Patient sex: F
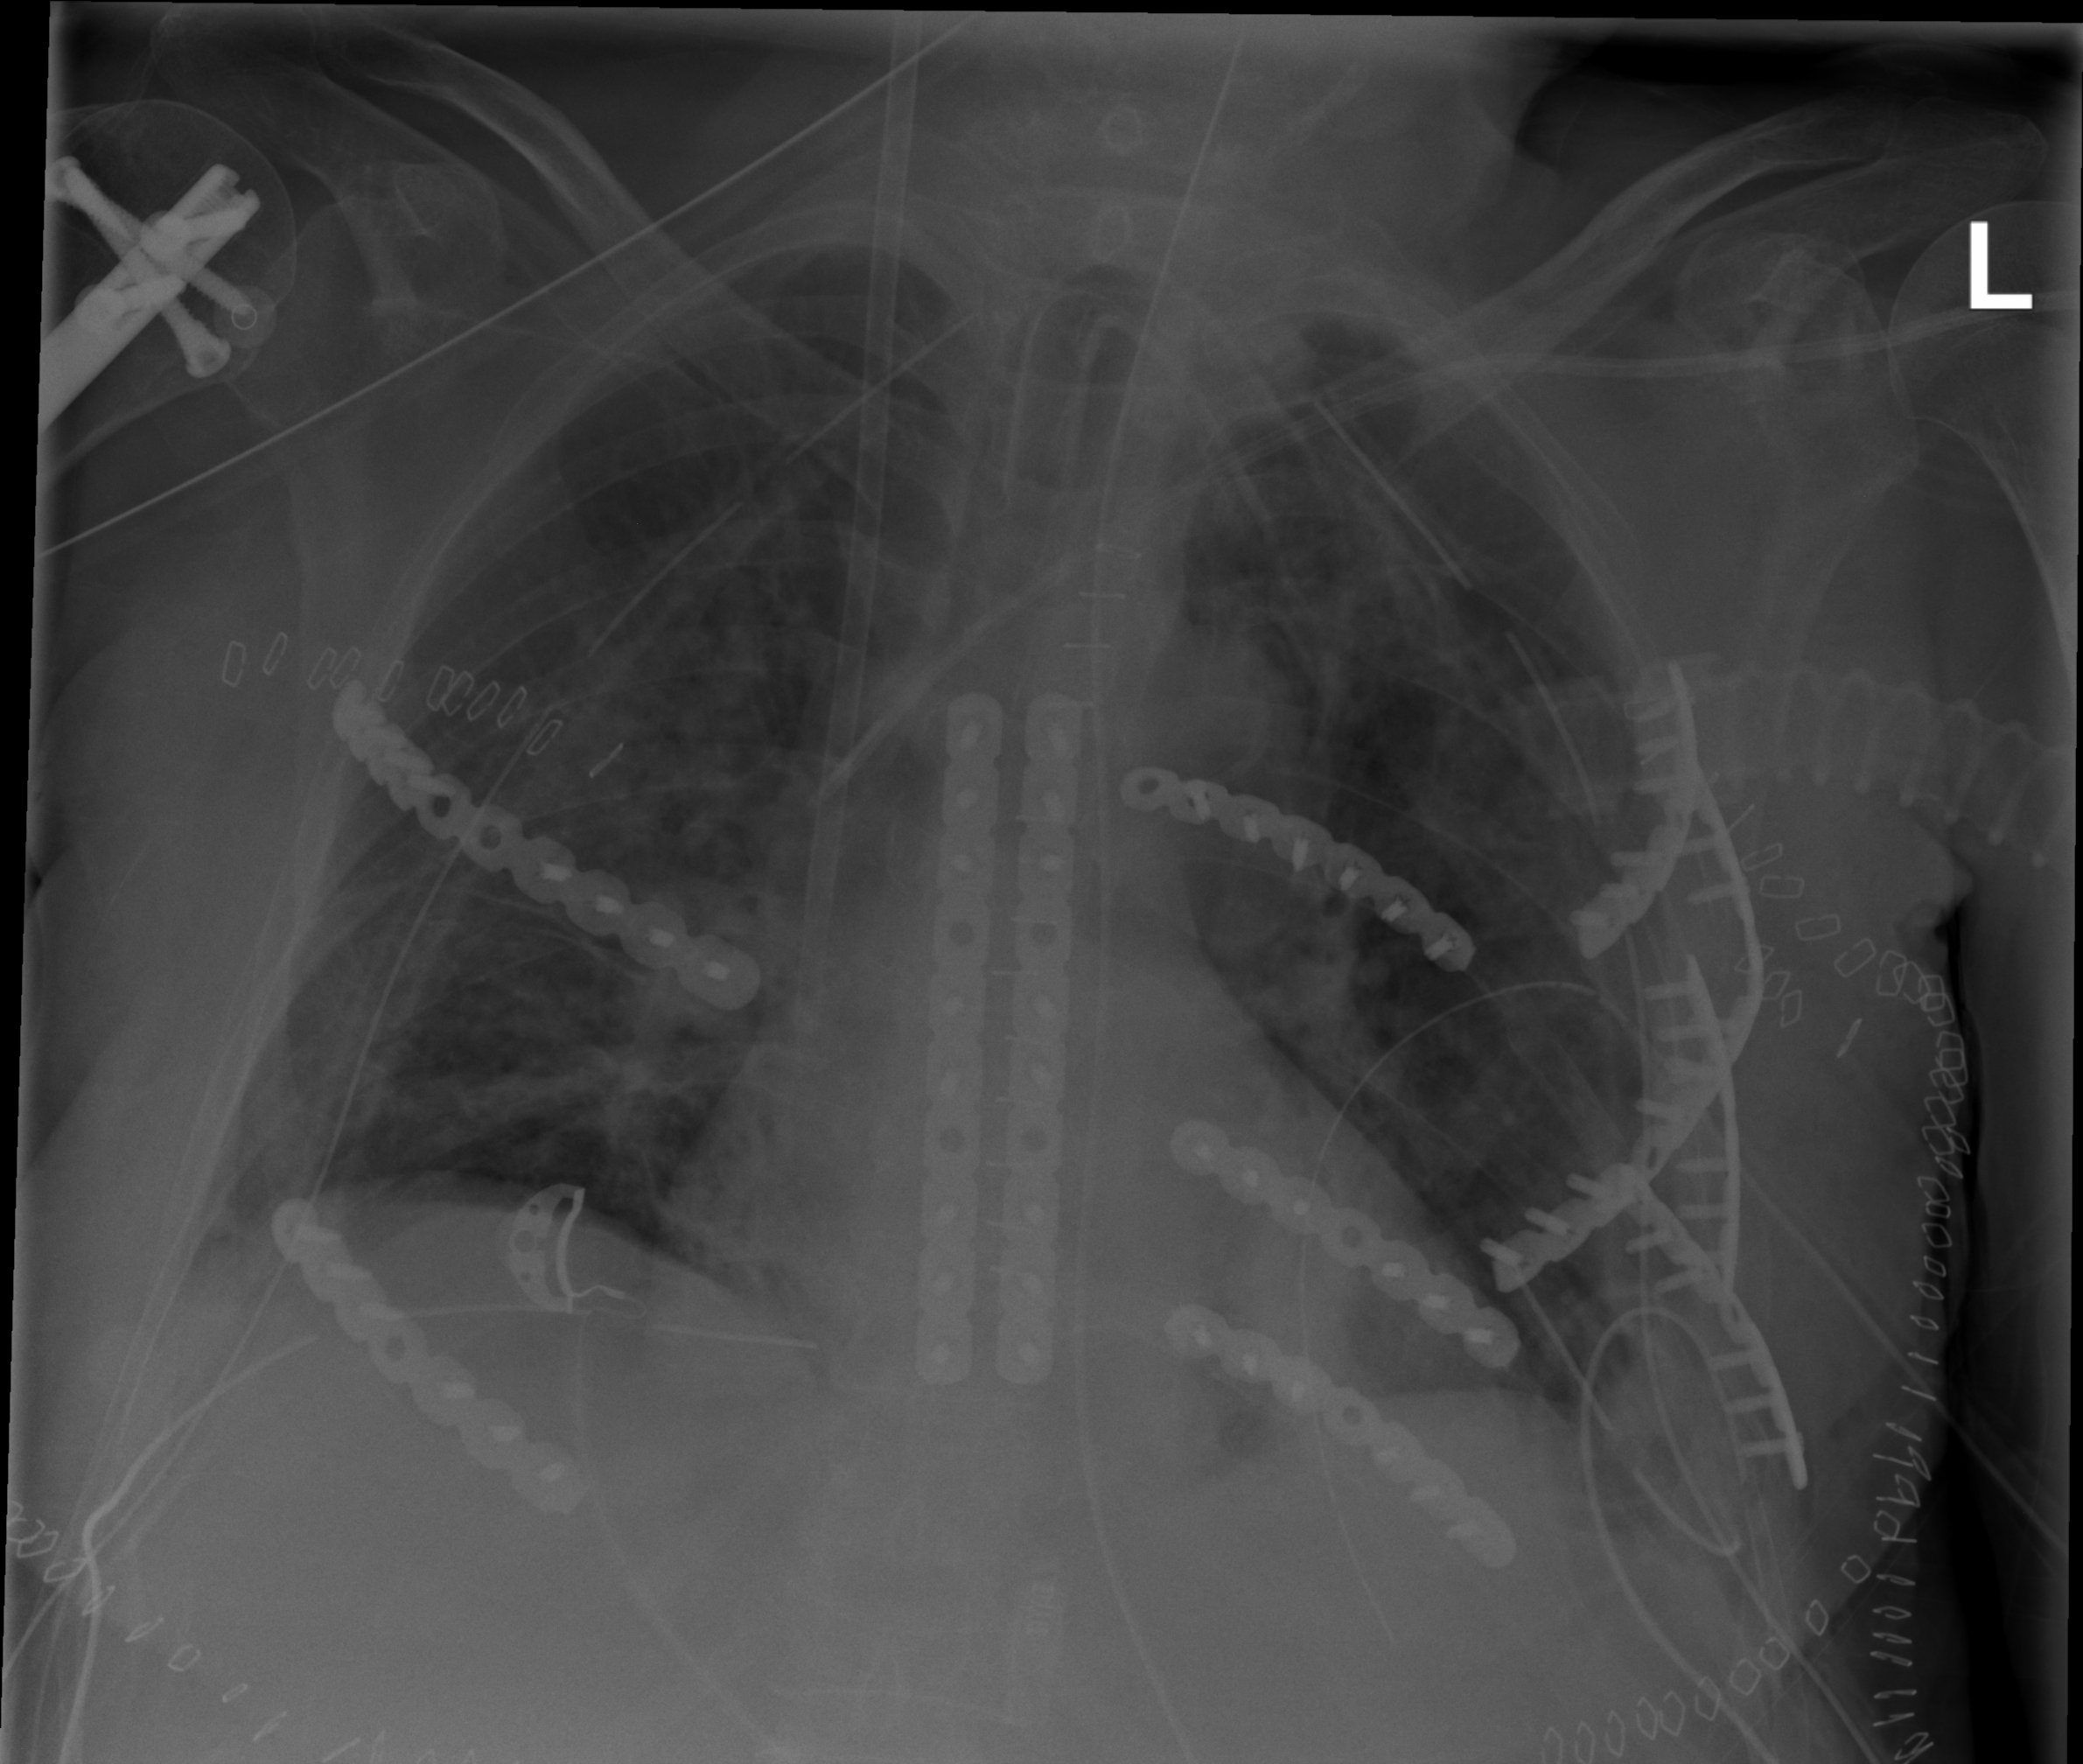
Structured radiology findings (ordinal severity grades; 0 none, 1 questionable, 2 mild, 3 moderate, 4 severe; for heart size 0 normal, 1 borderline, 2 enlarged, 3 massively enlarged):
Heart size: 1
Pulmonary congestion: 2
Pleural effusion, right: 2
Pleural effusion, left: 2
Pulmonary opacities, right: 2
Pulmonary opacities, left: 2
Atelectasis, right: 2
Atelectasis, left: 3